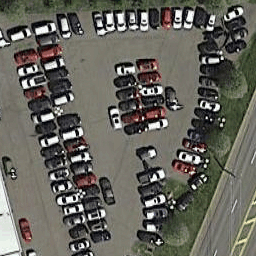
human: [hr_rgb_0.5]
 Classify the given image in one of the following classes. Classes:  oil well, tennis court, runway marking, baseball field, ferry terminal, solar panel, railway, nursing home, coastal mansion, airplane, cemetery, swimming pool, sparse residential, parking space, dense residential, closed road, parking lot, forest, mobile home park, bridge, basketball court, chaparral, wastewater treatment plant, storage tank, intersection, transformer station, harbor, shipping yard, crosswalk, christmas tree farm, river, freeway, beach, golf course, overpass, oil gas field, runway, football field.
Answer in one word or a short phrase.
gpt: parking lot